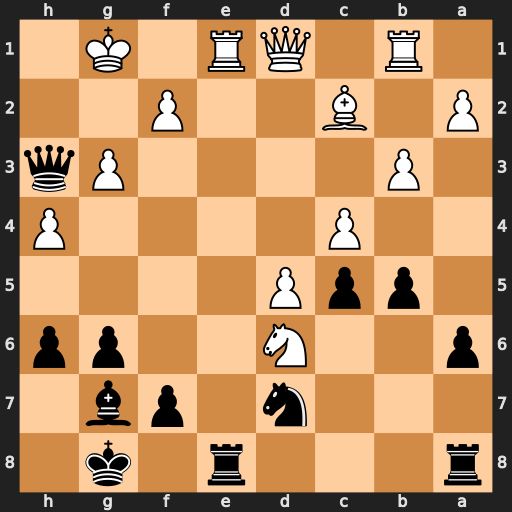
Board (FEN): r3r1k1/3n1pb1/p2N2pp/1ppP4/2P4P/1P4Pq/P1B2P2/1R1QR1K1
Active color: b
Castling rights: -
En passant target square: -
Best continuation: Rxe1+ Qxe1 Bd4 Nf5 gxf5